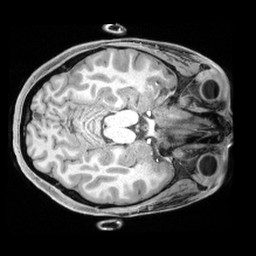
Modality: T1w
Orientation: axial
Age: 20
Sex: female
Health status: healthy
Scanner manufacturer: siemens
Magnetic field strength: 3 T
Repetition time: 2.4 s
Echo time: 0.00194 s